Field crop: maize
Growth stage: 2
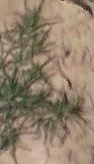
Species: salsola